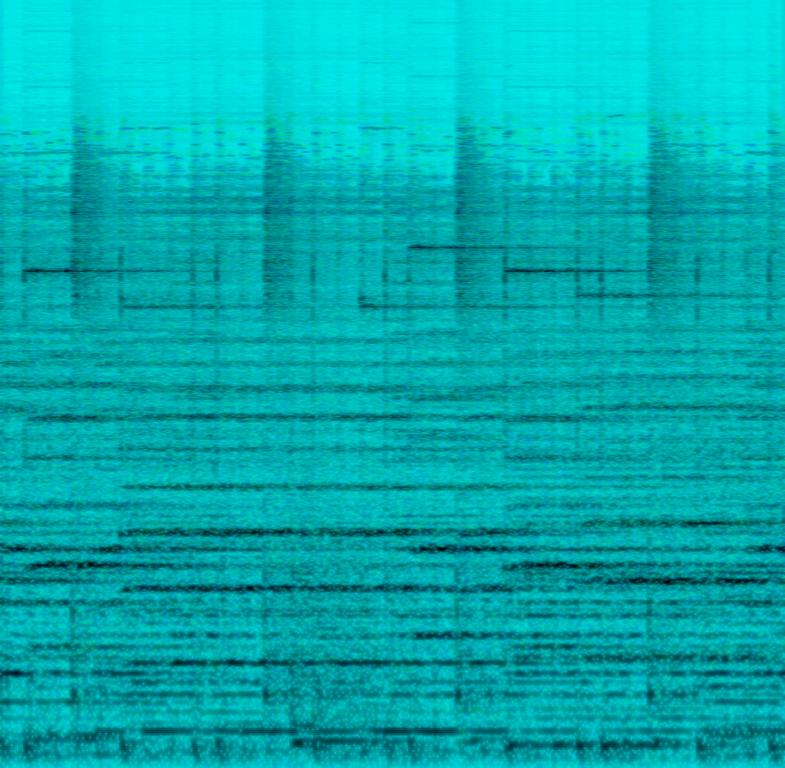
The song is an instrumental. The tempo is medium with a groovy bass line, keyboard accompaniment, percussive bass line , steady drumming drumming  and other percussion hits. The song is a pop song cover with a bad audio quality.